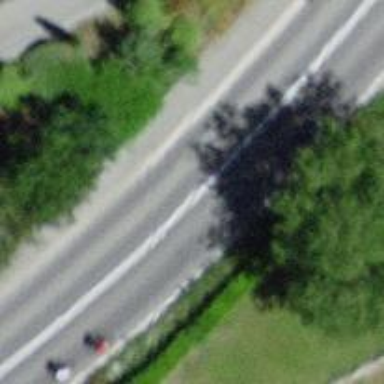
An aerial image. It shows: Secondary road with asphalt surface.